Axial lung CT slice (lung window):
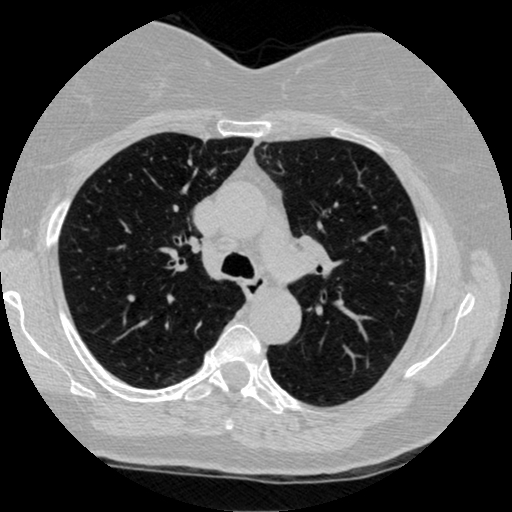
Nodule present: no